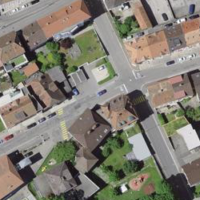
EUNIS habitat code: 54
Species observed at this site:
Prunus spinosa
Senecio vulgaris